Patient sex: M
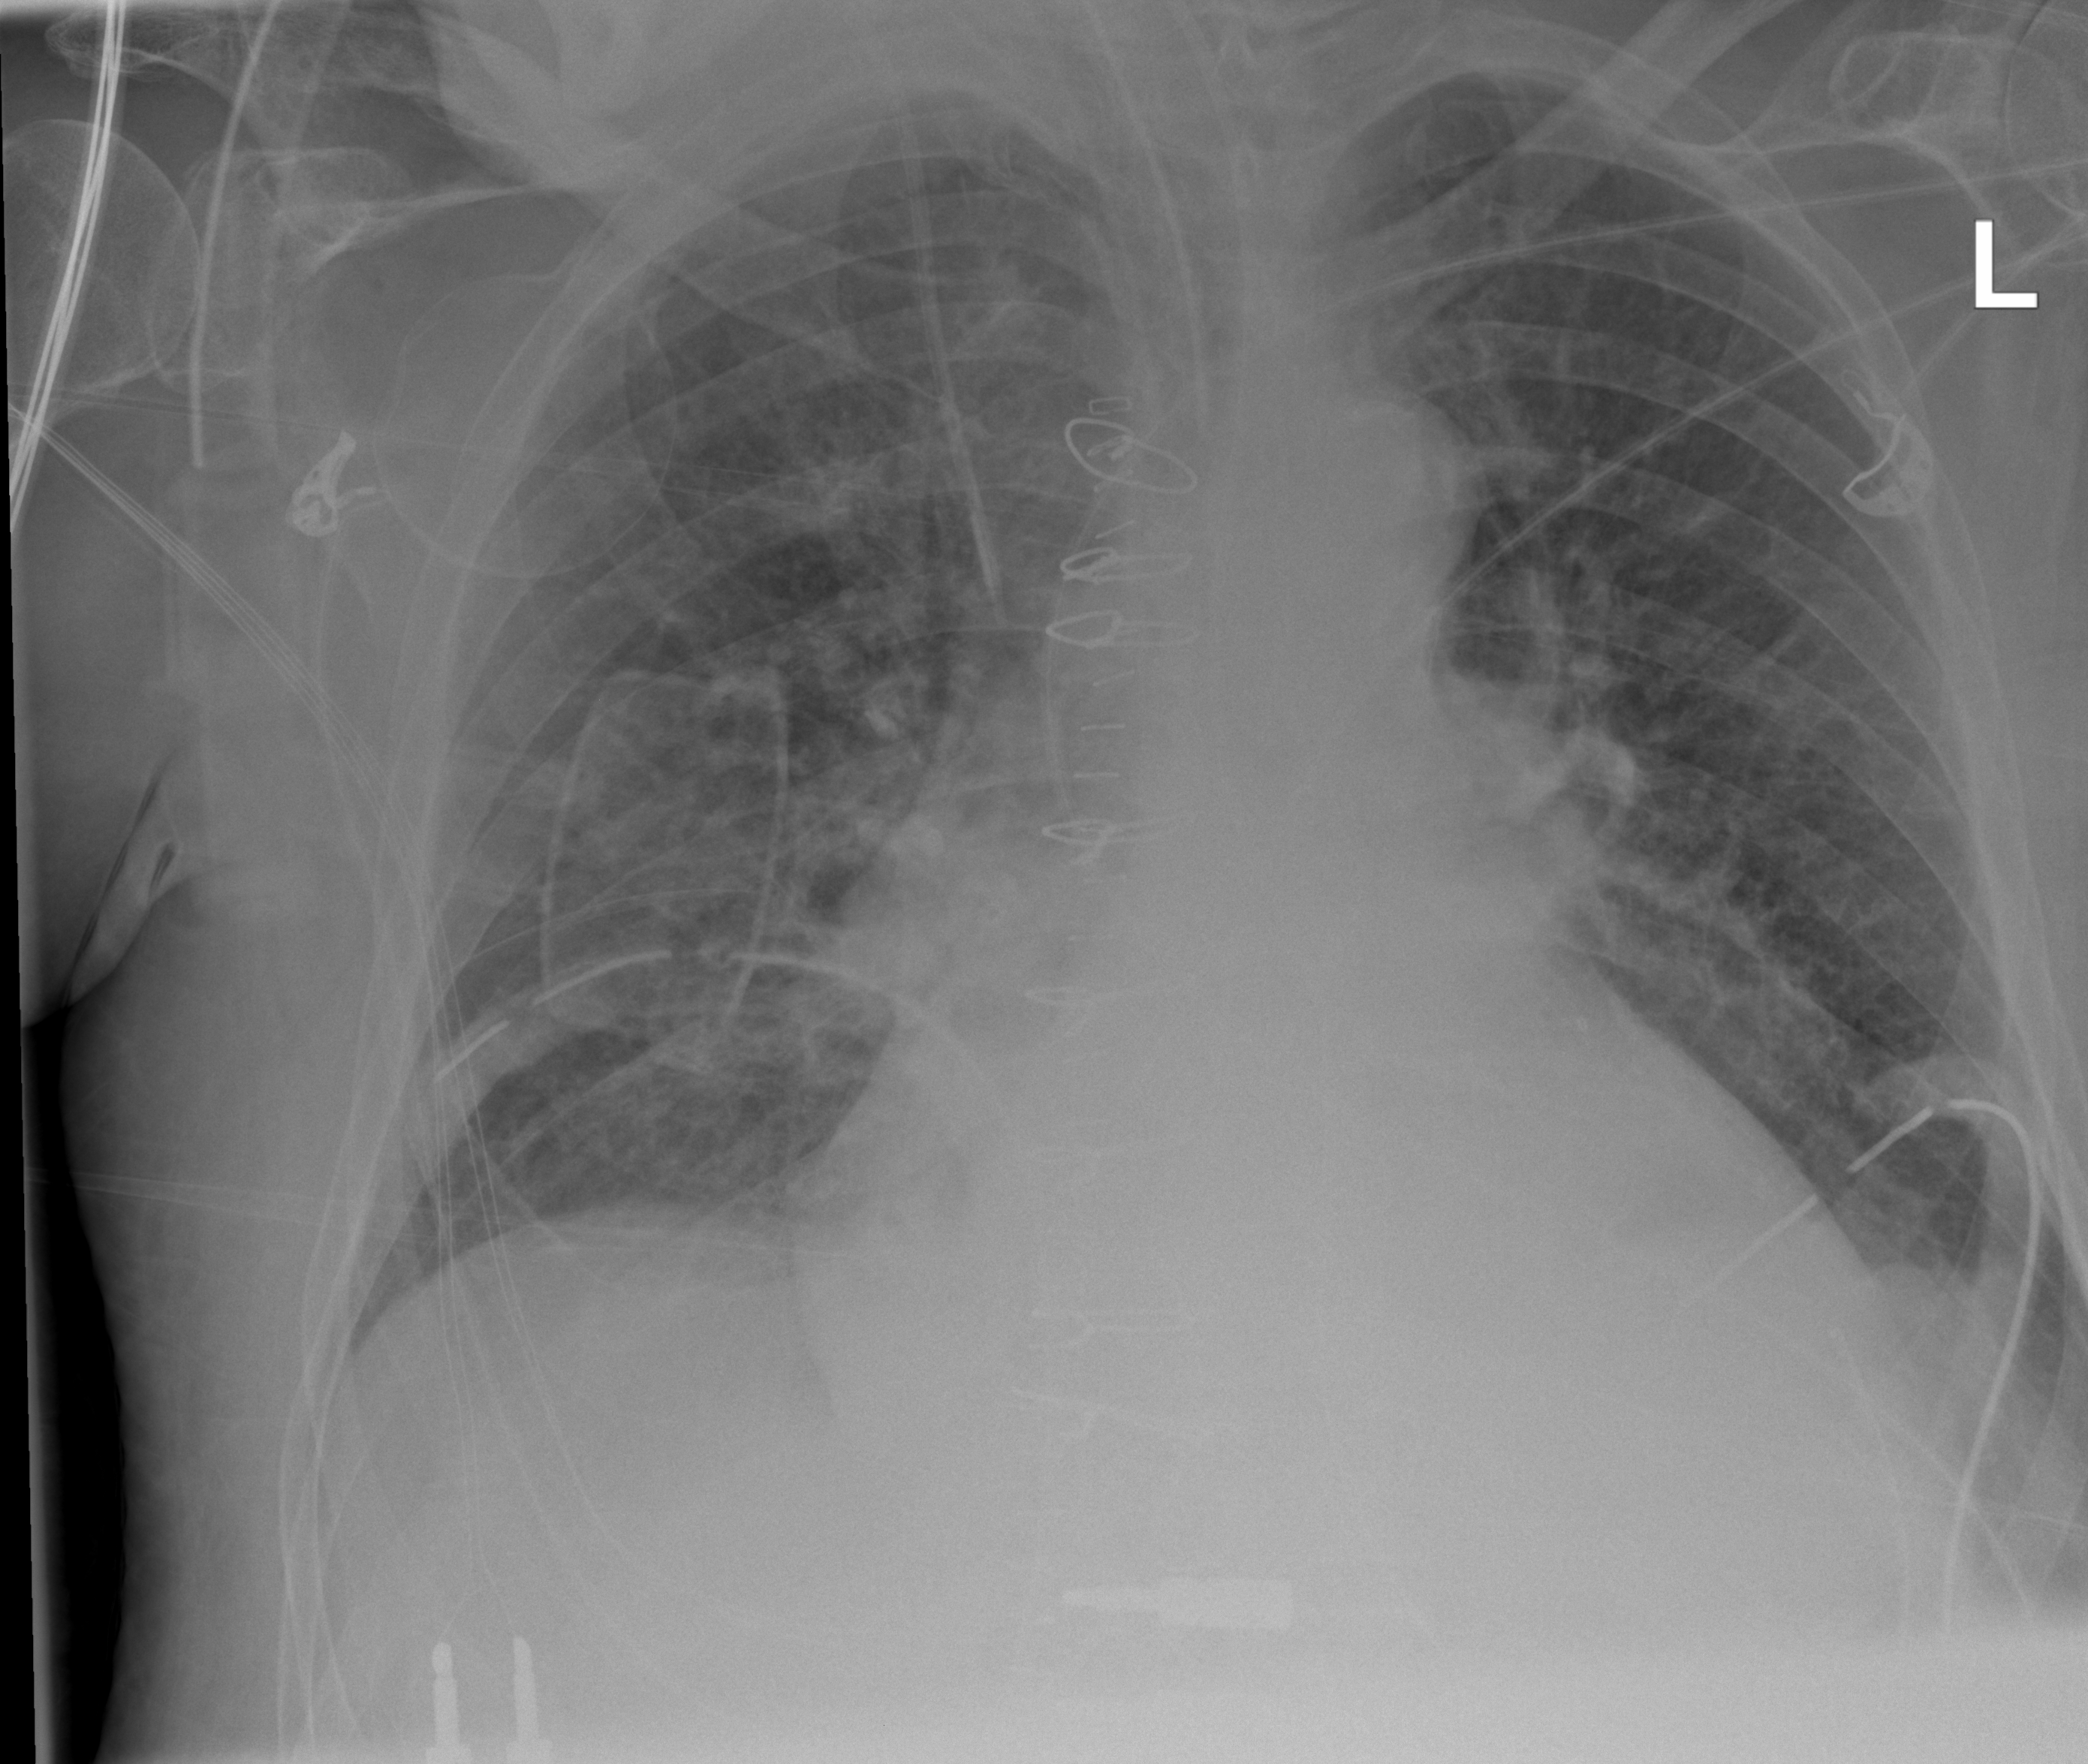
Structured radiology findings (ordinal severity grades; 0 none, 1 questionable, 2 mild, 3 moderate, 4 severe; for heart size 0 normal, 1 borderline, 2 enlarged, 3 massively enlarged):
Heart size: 2
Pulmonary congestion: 2
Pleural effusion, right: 0
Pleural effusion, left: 2
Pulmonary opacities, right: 2
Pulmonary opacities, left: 2
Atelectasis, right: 0
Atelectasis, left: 2